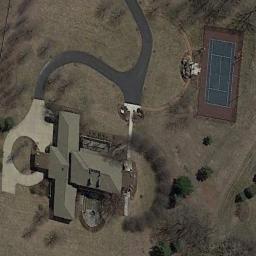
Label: tennis_court